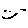
Label: smiley face